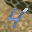
Label: 4